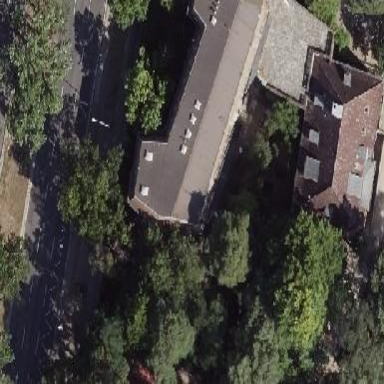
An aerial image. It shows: Building with gabled roof oriented along certain direction.